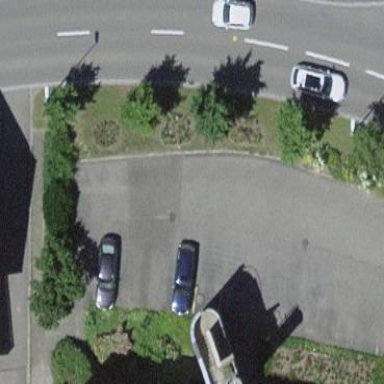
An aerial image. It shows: Parking area with surface.